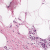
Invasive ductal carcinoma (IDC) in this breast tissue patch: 0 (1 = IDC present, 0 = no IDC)